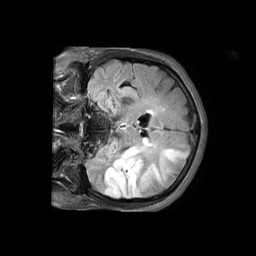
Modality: FLAIR
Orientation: coronal
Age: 73
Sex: male
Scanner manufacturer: philips
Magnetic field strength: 3 T
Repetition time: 11 s
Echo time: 0.12 s